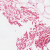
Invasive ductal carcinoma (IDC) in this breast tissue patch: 0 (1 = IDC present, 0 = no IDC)